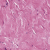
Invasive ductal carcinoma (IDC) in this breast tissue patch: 0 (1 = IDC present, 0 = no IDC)